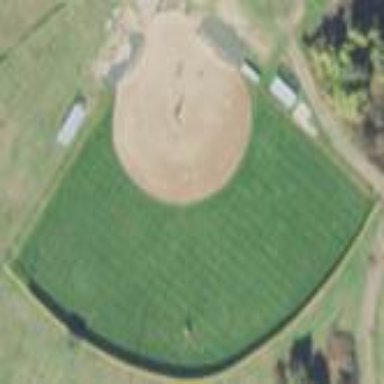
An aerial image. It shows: Softball pitch for leisure sports.